Question: I'm working on a MPEG-2 TS video containing a H.264 stream, and I'm looking for video properties stored in the stream, by scanning PAT, PMT, PES, etc.
I'm able to read PAT, PMT, and elementary streams type and PID. Here I would like to find the resolution and the framerate (fps). Are they located in the PES header, or elsewhere? They are not in PAT or PMT.
Below, is able to find two different informations, one itself and the other from the Haali Media Decoder helper codec. How to get the first one:

Pseudo-code is welcomed.
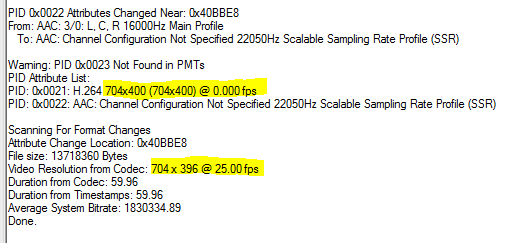
Answer: I am not sure about the availability of the height width information in the MPEG2TS header. Because TS file can have multiple programs. But if you are targeting only TS files made of H.264 elementary stream then you an get these informations from the SPS of the H.264 elementary stream.
Every H.264 frame starts with four or three bytes sequence header or . The frame is an SPS frame if doing the AND operation with next byte after start headers is equal to 0x07.
E.g. SPS frame 0x00 0x00 0x00 0x01 ... Doing AND operation (0x67 & 0x1F) = 0x07
Parsing the SPS header is also not an easy task but you can find the details in ffmpeg source code.
Hope this helps.